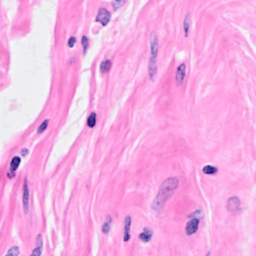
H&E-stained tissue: Breast